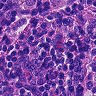
Metastatic tissue present: no